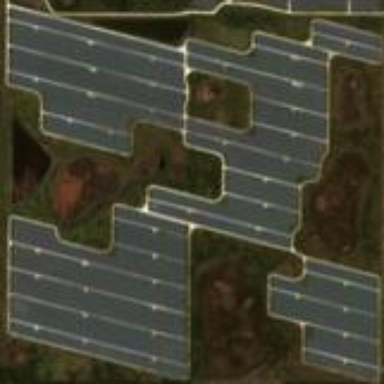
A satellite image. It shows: Solar power plant using photovoltaic technology.